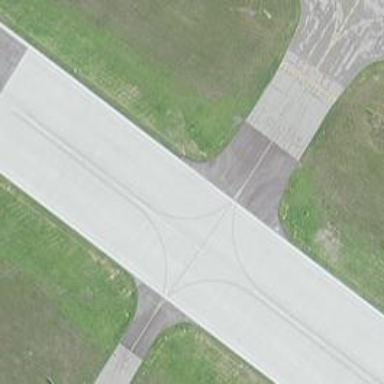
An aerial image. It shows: View of taxiway at the airport.